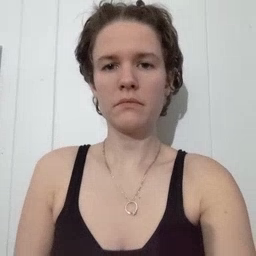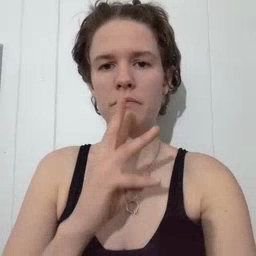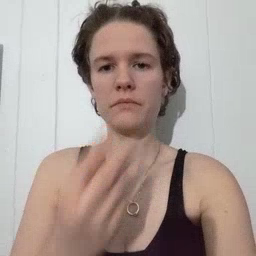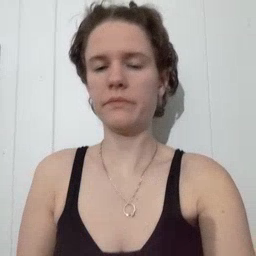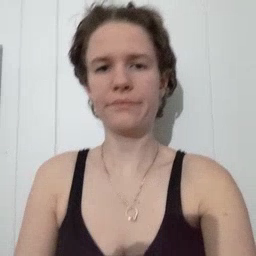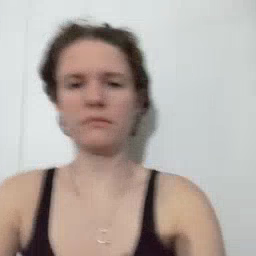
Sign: wet